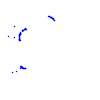
Particle: kaon